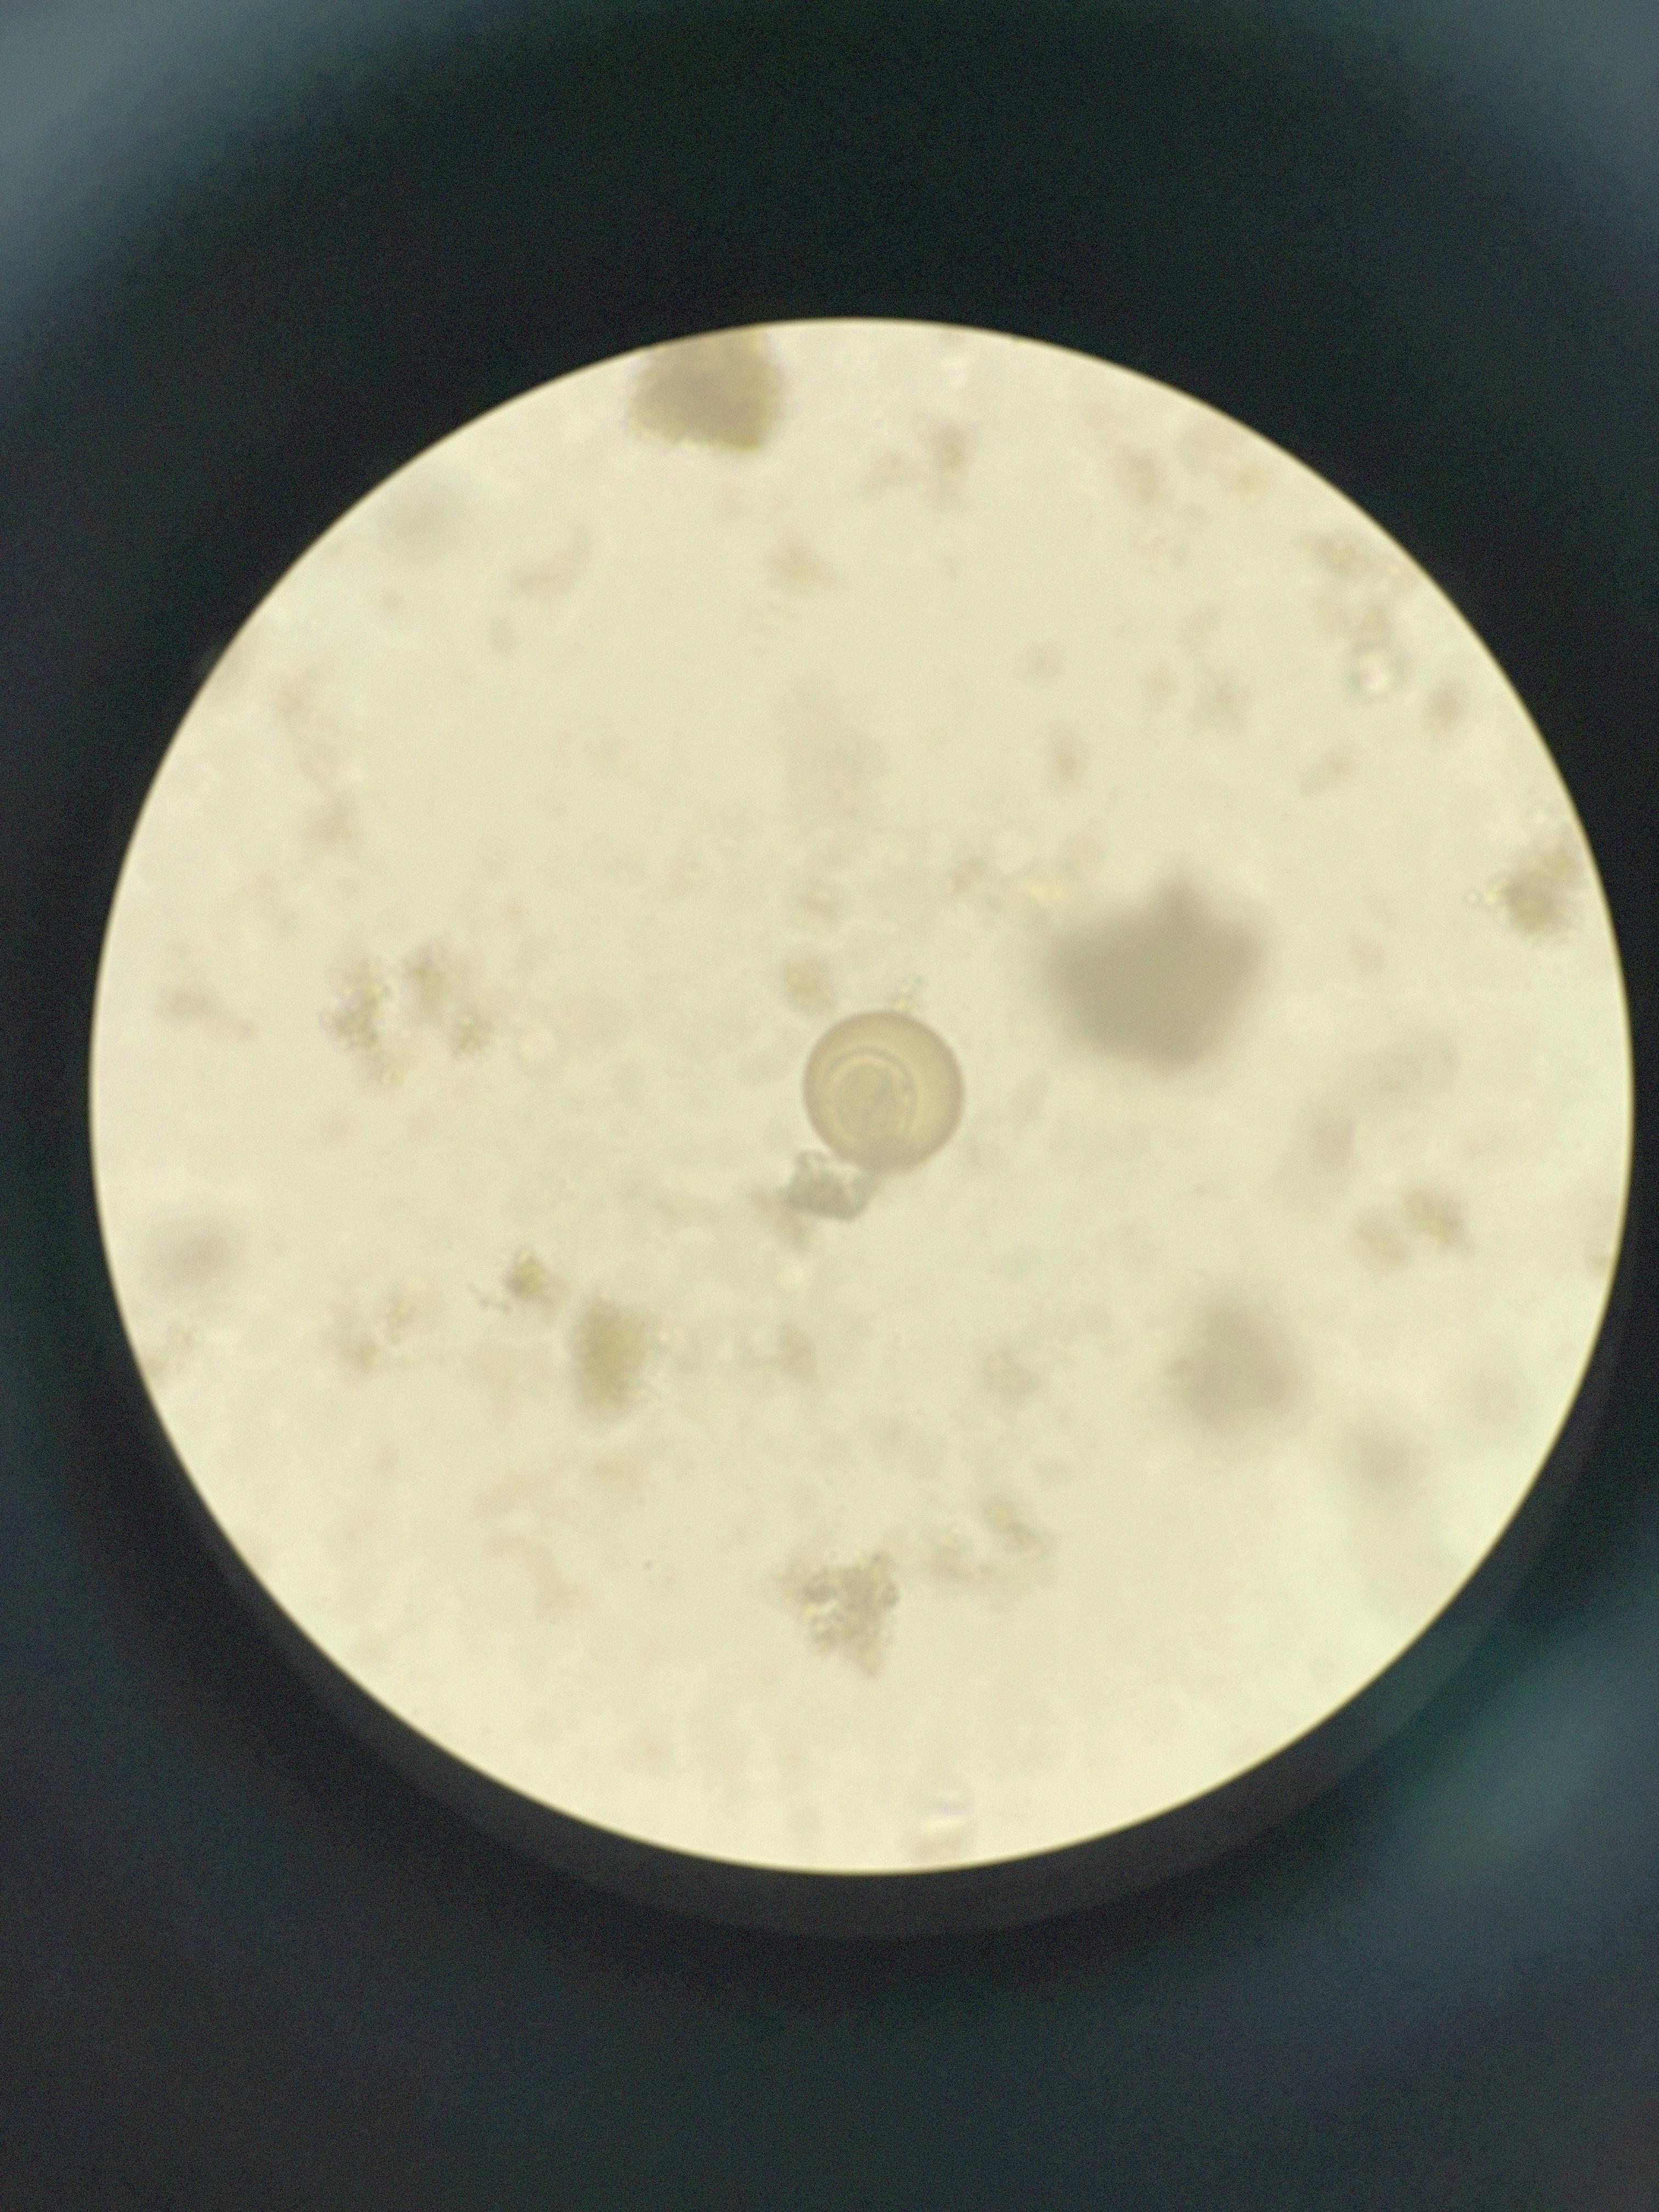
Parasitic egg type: Hymenolepis diminuta